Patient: sex F, age 70
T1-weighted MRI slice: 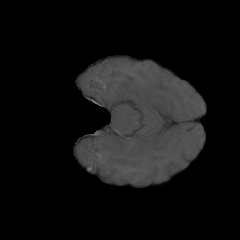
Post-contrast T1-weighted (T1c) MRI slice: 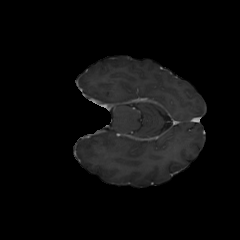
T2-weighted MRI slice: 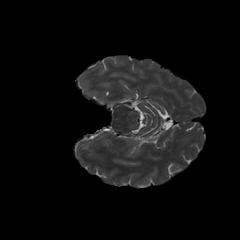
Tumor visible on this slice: yes
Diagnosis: Glioblastoma, IDH-wildtype
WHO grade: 4